Question: I would like to thank if anyone could help. I am learning this very good swift sample code from <URL>
I am following the GPS data from selected Camera Roll photo. Which the App is need to use pick any photo and put in App Album. But the GPS data was missing from the following function (to pick photo from Camera Roll then put in the App Album).
My Question: Is how to use imagePickerController to include GPS to create photo/image in the new Album.

'''
//UIImagePickerControllerDelegate Methods
func imagePickerController(picker: UIImagePickerController!, didFinishPickingMediaWithInfo info: NSDictionary!){
// http://stackoverflow.com/questions/26391158/getting-metadata-in-swift-by-uiimagepickercontroller?rq=1
let metadata = info[UIImagePickerControllerMediaMetadata] as? NSDictionary //Try to get gps info
let image = info[UIImagePickerControllerOriginalImage] as? UIImage
//Implement if allowing user to edit the selected image
//let editedImage = info.objectForKey("UIImagePickerControllerEditedImage") as UIImage
let priority = DISPATCH_QUEUE_PRIORITY_DEFAULT
dispatch_async(dispatch_get_global_queue(priority, 0), {
PHPhotoLibrary.sharedPhotoLibrary().performChanges({
let createAssetRequest = PHAssetChangeRequest.creationRequestForAssetFromImage(image)
let assetPlaceholder = createAssetRequest.placeholderForCreatedAsset
let albumChangeRequest = PHAssetCollectionChangeRequest(forAssetCollection: self.assetCollection, assets: self.photosAsset)!
albumChangeRequest.addAssets([assetPlaceholder!])
}, completionHandler: {(success, error)in
dispatch_async(dispatch_get_main_queue(), {
NSLog("Adding Image to Library -> %@", (success ? "Sucess":"Error!"))
picker.dismissViewControllerAnimated(true, completion: nil)
})
})
})
}
func imagePickerControllerDidCancel(picker: UIImagePickerController!){
picker.dismissViewControllerAnimated(true, completion: nil)
}
}
'''
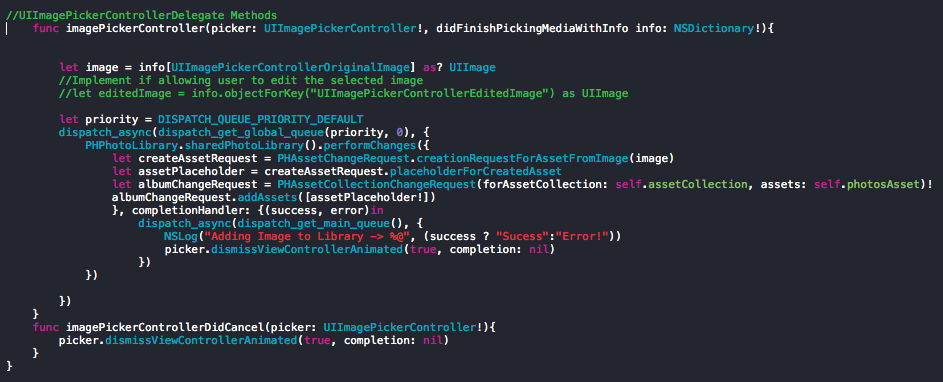
Answer: Try this:
Remember to 'import AssetsLibrary'
'''
func imagePickerController(picker: UIImagePickerController, didFinishPickingMediaWithInfo info: [NSObject : AnyObject]) {
picker.dismissViewControllerAnimated(true, completion: { () in
if (picker.sourceType == .PhotoLibrary) {
let image = info[UIImagePickerControllerOriginalImage] as! UIImage
let library = ALAssetsLibrary()
var url: NSURL = info[UIImagePickerControllerReferenceURL] as! NSURL
library.assetForURL(url, resultBlock: { (asset: ALAsset!) in
if asset.valueForProperty(ALAssetPropertyLocation) != nil {
let latitude = (asset.valueForProperty(ALAssetPropertyLocation) as! CLLocation!).coordinate.latitude
let longitude = (asset.valueForProperty(ALAssetPropertyLocation) as! CLLocation!).coordinate.longitude
println("\(latitude), \(longitude)")
}
},
failureBlock: { (error: NSError!) in
println(error.localizedDescription)
})
}
})
}
'''